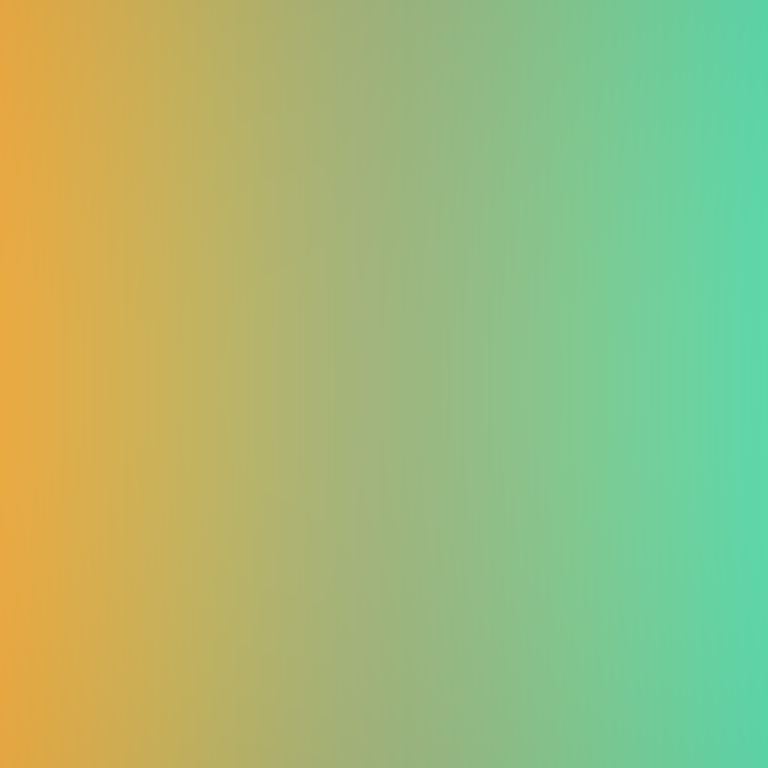
Abstract light effect, smooth gradient from warm yellow to cool teal, calm atmosphere, soft blend, no room, no furniture, no objects.